Interaction volume radius: 5 \u00c5
Interaction volume height: 20 \u00c5
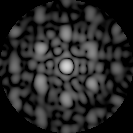
Disorder parameter: 0.5307